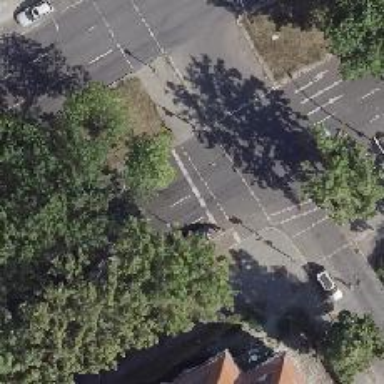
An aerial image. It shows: Asphalt road with primary highway designation. There is cycle track on the right side.